Question: I have noticed on a few Github repositories (<URL> that you can have various images show on the main page of your repository. The image that I would like to show up on my repo is called the "build" button. The "build" button shows whether or not all your tests are passing or not. I would like to have this feature on my repo to prove that my code is passing all the unit tests I've written.
Some extra info:
- -
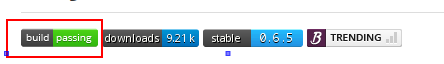
Answer: It's part of their README.md file, just take a look at the raw source code to see how to embed it... <URL>